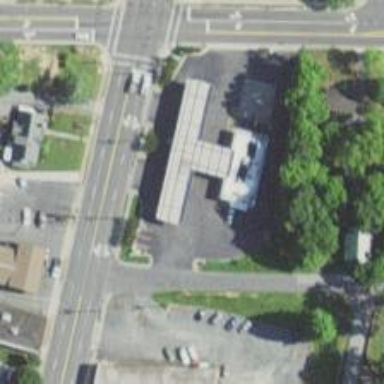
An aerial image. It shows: Convenience shop.